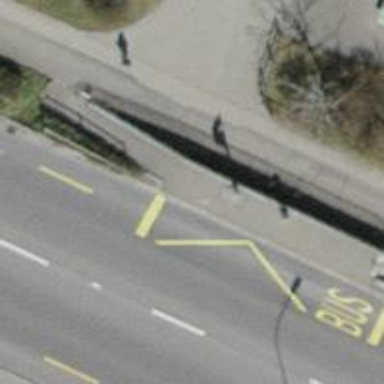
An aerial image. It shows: Bus stop with platform for public transport.